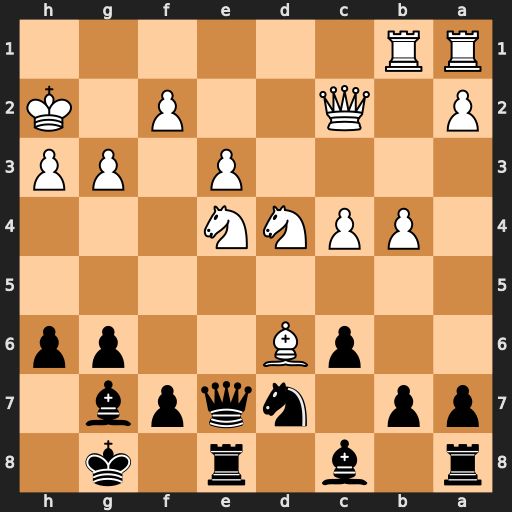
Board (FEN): r1b1r1k1/pp1nqpb1/2pB2pp/8/1PPNN3/4P1PP/P1Q2P1K/RR6
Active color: b
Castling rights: -
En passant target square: -
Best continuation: Qxe4 Qxe4 Rxe4